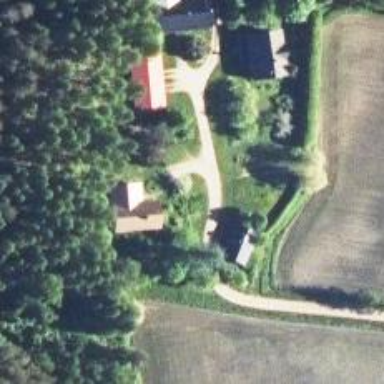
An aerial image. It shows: Farm.